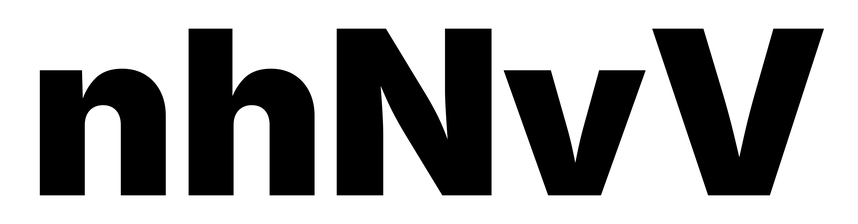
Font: Inter_Black